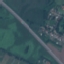
Label: Highway